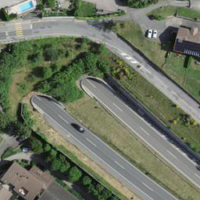
EUNIS habitat code: 57
Species observed at this site:
Vitis vinifera